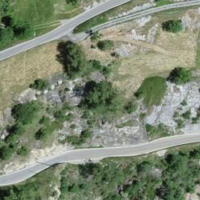
EUNIS habitat code: 45
Species observed at this site:
Garrulus glandarius